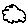
Label: cloud